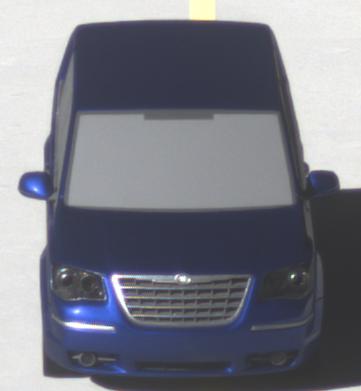
Make: Chrysler
Model: Grand Voyager 3.8
Detailed model: Grand Voyager
Model produced from: 2008/03
Model produced until: 2010/12
Doors: 5
Color: blue
Road condition: dry road
Daytime: morning or afternoon
Contrast: high contrast